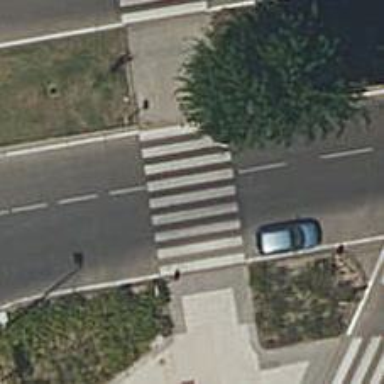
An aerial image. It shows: Uncontrolled zebra crossing on the road.